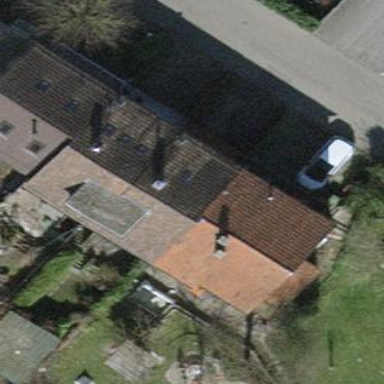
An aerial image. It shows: Semi-detached house.